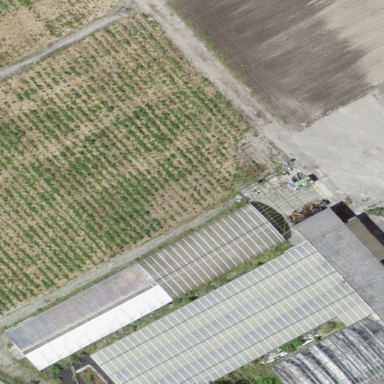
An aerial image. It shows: Greenhouse.